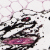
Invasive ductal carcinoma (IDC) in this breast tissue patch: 0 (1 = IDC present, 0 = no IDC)